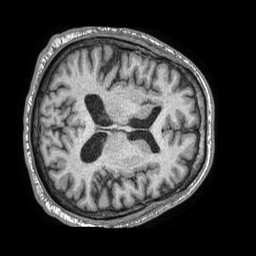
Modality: T1w
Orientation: axial
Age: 50
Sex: male
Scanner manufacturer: philips
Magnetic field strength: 1.5 T
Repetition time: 0.007634 s
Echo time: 0.003522 s